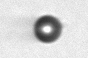
Label: bead